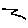
Label: zigzag